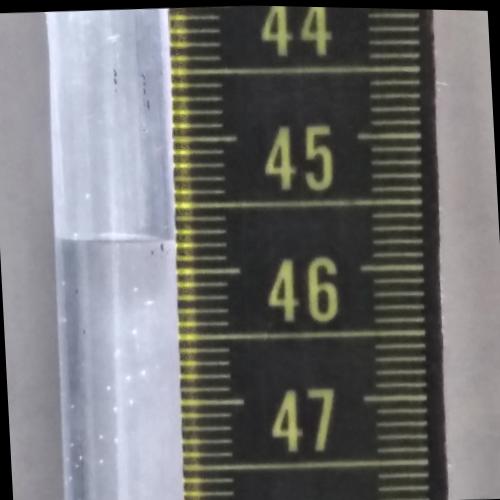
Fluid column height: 45.8 cm